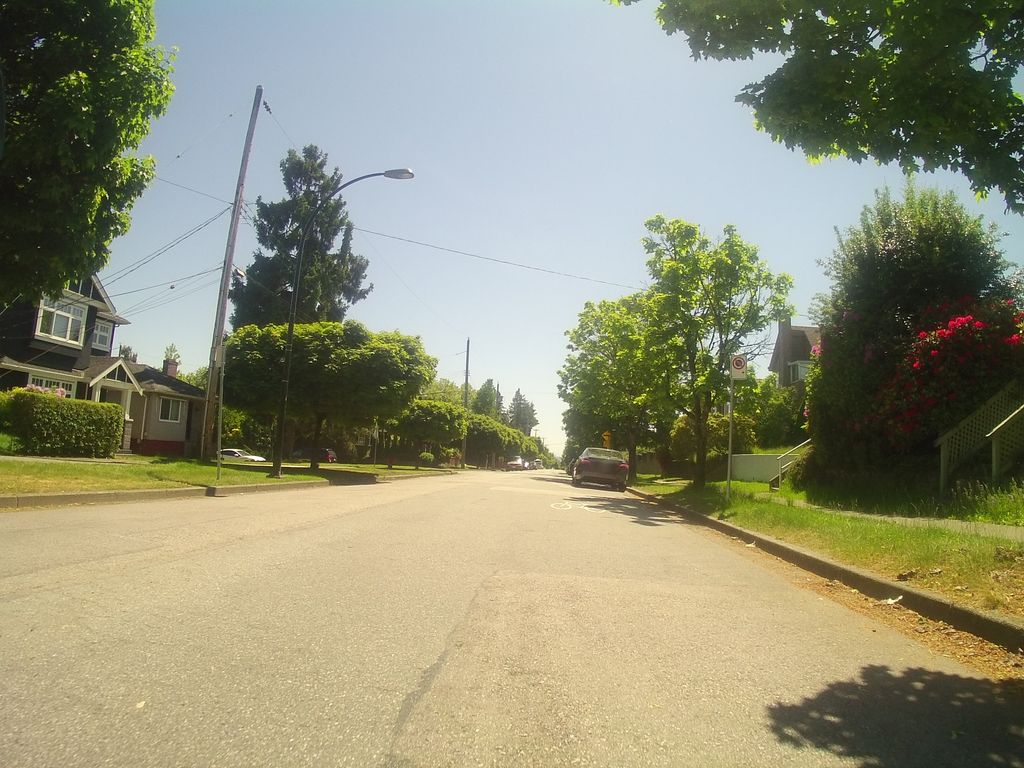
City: vancouver